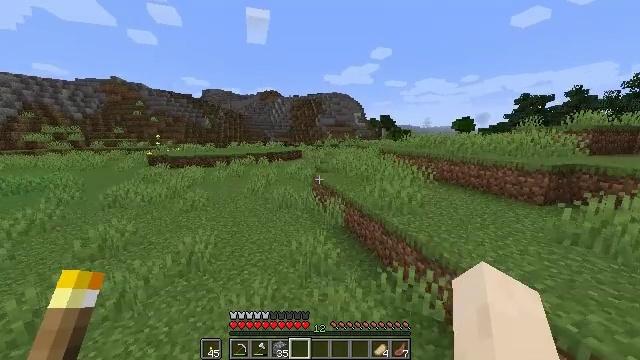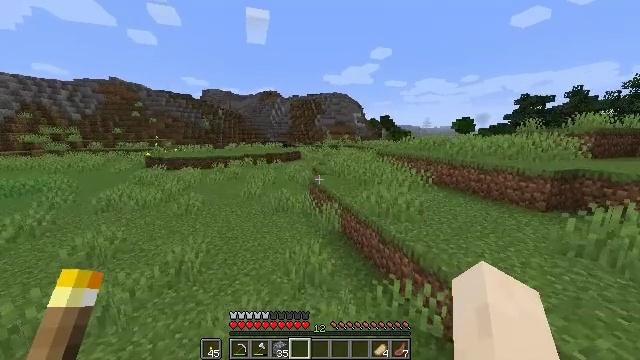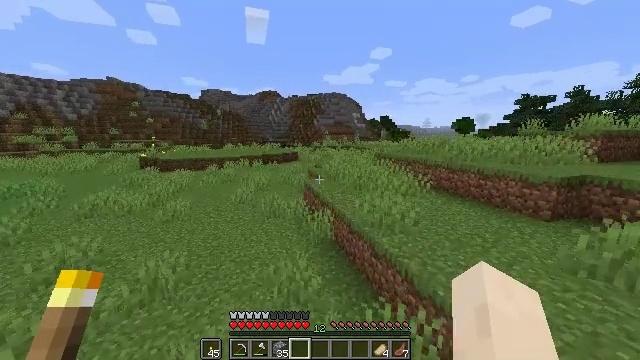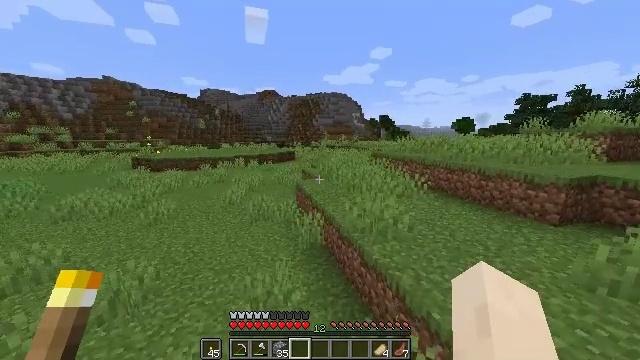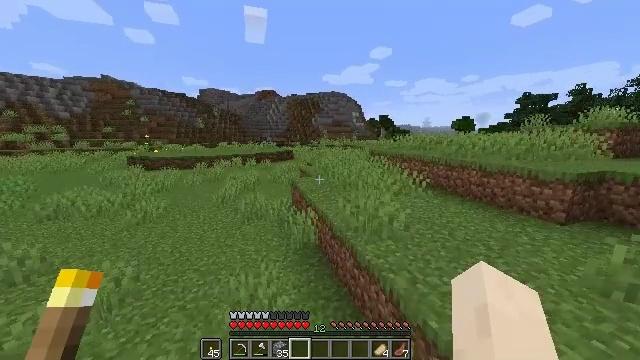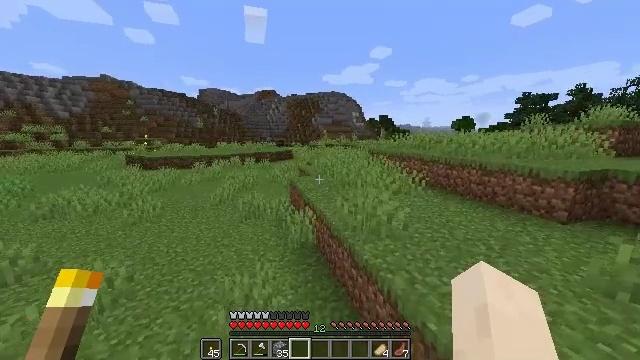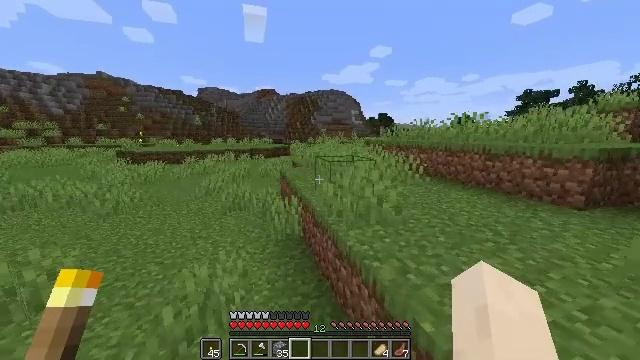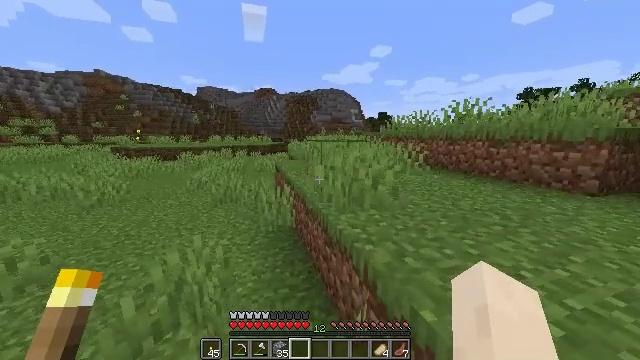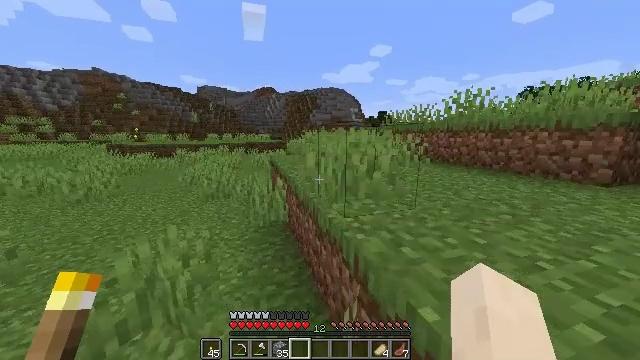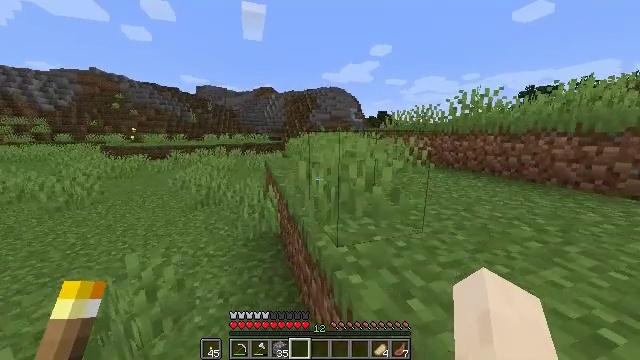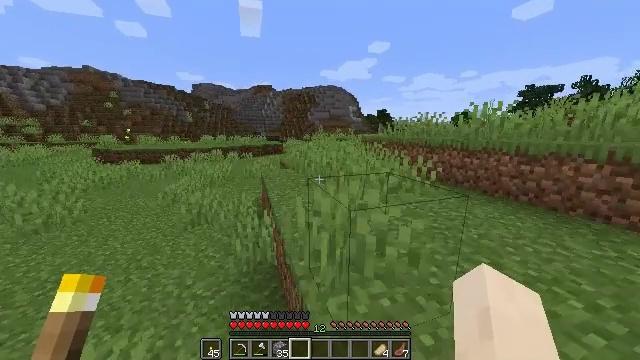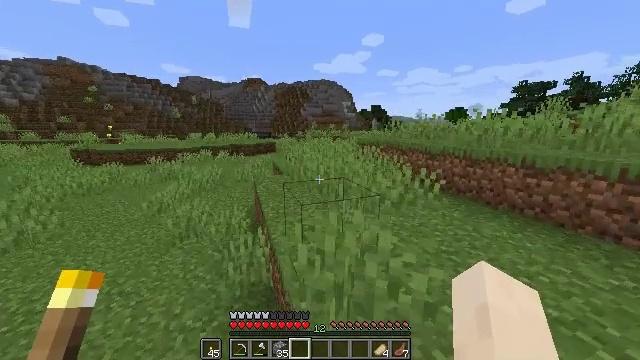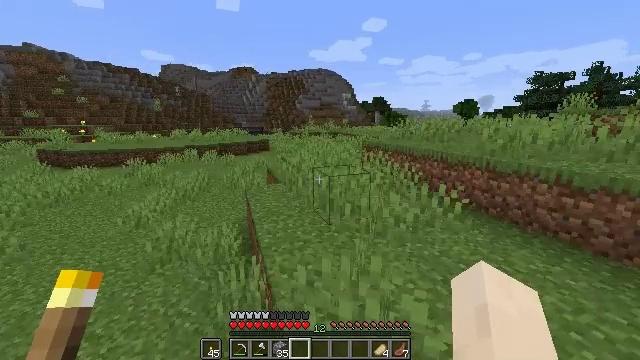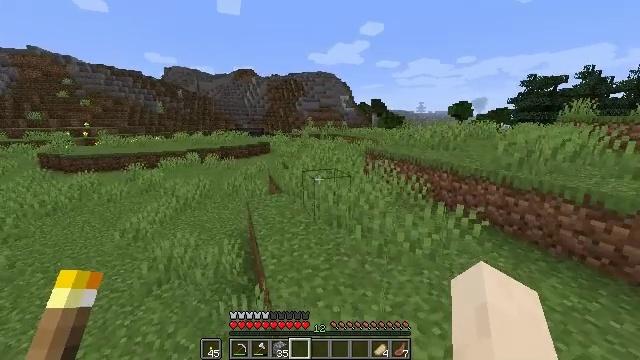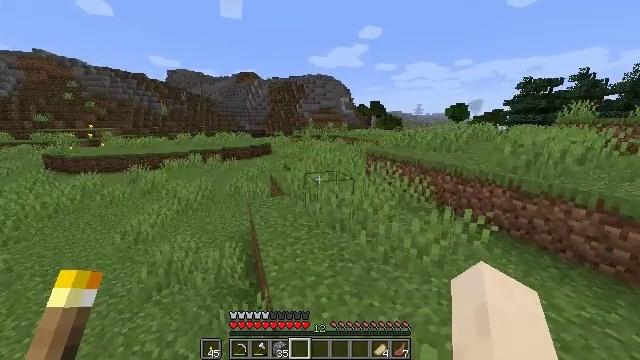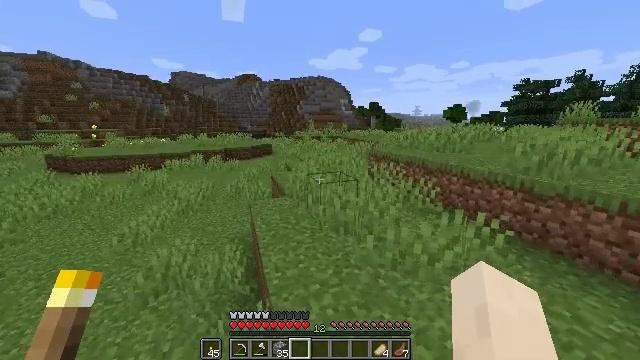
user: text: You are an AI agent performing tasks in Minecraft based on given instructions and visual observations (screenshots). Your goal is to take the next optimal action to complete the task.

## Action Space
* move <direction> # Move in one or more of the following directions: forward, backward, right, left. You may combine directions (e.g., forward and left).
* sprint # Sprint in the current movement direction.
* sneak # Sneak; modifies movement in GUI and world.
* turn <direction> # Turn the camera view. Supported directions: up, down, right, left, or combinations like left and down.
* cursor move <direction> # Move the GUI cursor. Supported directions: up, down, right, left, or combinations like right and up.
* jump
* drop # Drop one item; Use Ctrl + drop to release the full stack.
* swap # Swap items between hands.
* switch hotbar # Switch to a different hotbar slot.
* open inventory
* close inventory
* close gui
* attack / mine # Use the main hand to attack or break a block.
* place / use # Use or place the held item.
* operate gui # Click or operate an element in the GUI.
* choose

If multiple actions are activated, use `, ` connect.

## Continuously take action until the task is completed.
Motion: motion action
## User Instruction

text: Hunt a chicken.
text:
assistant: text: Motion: move forward and move right, sprint, jump
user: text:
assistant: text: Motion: move forward and move right, sprint
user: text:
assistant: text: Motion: move forward and move right, sprint
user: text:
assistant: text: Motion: move forward and move right, sprint
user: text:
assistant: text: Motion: move forward and move right, sprint
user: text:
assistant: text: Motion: move forward, sprint
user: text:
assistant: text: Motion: move forward, sprint, jump
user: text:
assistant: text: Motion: move forward, sprint, jump
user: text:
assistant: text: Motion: move forward, sprint, jump
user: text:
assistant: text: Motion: move forward, sprint, jump
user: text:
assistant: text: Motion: move forward, sprint, turn right and down, jump
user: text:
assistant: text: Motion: move forward, sprint, jump
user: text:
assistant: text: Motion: move forward, sprint, jump
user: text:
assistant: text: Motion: move forward, sprint, jump
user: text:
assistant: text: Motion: move forward, sprint, jump
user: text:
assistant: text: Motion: move forward, sprint, jump
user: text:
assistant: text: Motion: move forward, sprint, jump
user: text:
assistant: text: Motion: move forward, sprint, jump
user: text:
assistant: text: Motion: move forward, sprint, jump
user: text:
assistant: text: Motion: move forward, sprint, jump
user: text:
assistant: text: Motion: move forward, sprint, jump
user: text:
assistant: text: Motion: move forward, sprint, jump
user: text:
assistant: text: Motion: move forward, sprint, jump
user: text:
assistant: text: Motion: move forward, sprint, jump
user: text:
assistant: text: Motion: move forward, sprint, jump
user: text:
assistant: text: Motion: move forward, sprint, jump
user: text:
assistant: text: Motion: move forward, sprint, jump
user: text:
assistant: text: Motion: move forward, sprint, jump
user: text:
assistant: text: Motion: move forward, sprint, jump
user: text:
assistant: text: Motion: move forward, sprint, jump